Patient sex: F
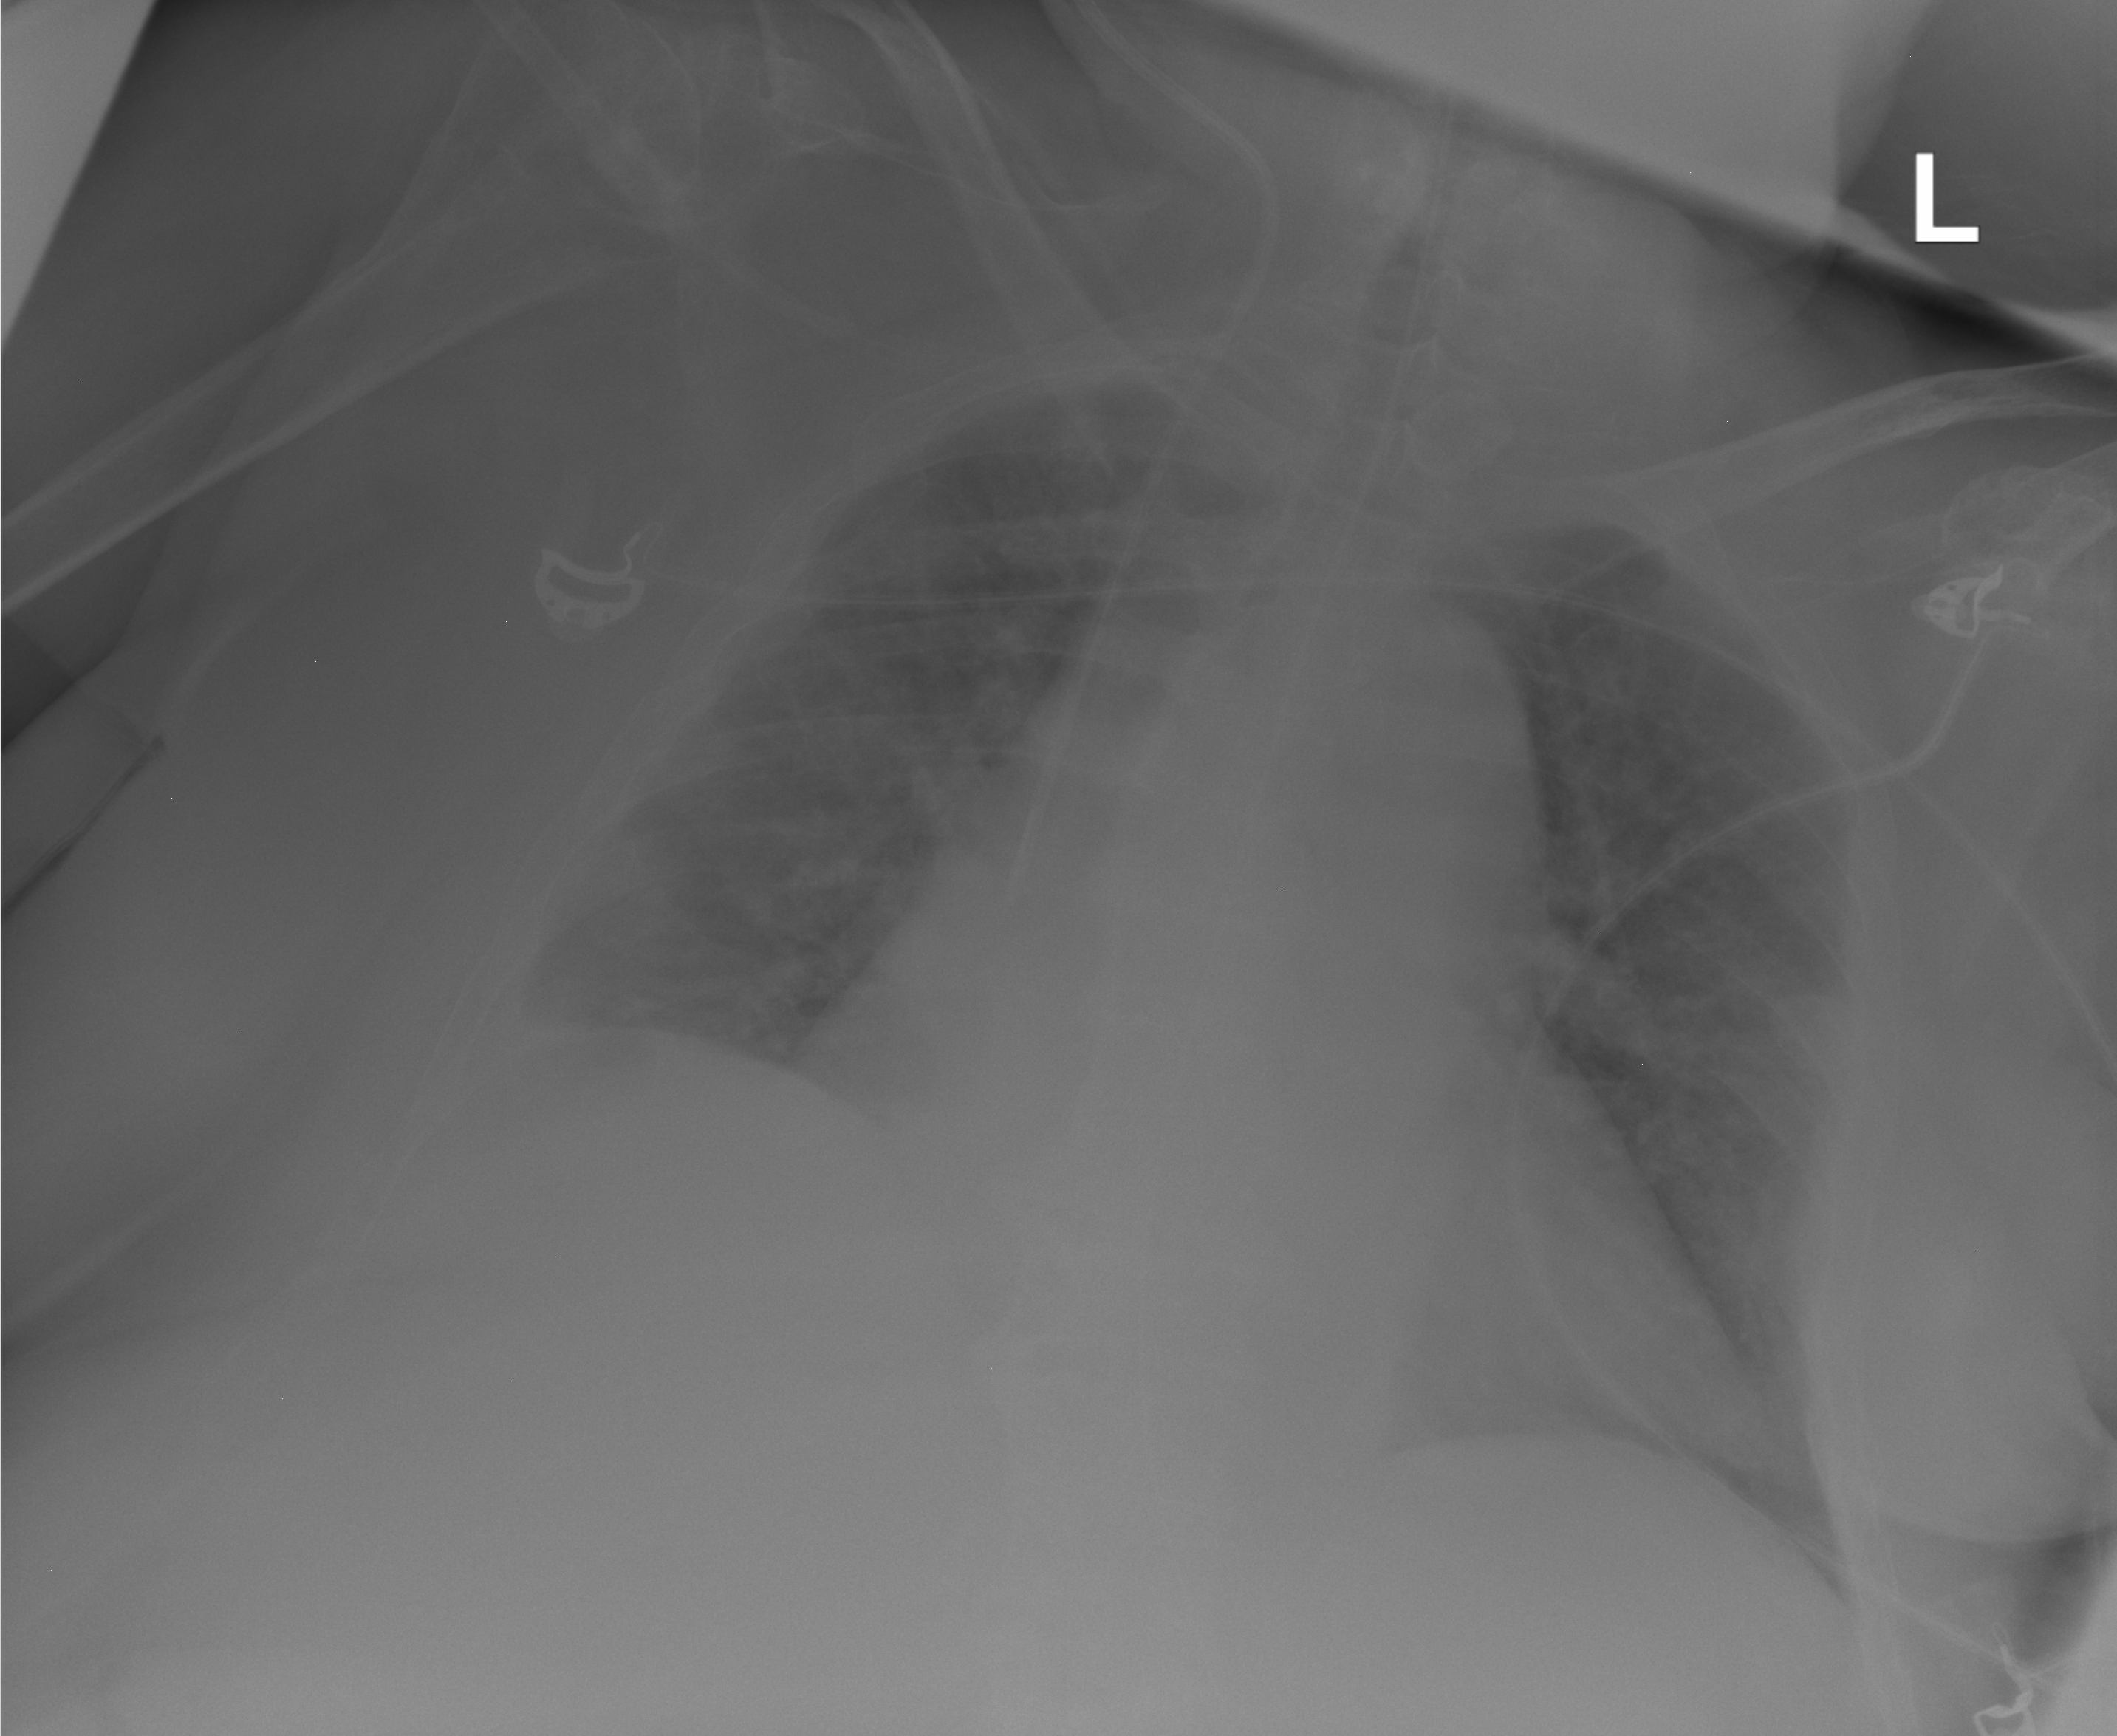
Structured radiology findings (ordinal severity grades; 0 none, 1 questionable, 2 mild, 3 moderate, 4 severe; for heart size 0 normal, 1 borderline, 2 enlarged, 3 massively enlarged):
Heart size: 2
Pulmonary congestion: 2
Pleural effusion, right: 0
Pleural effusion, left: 0
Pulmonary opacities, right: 0
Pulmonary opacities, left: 0
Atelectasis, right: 2
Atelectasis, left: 2